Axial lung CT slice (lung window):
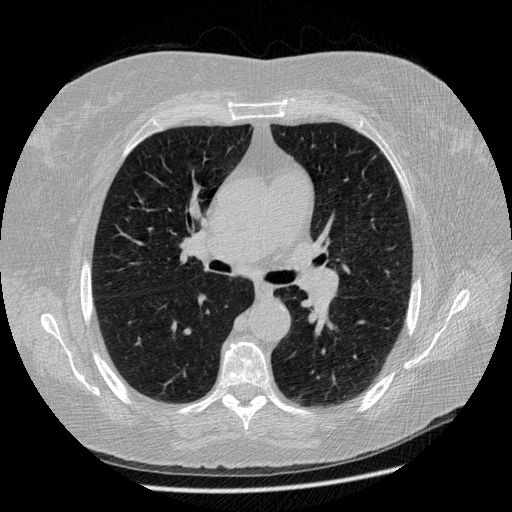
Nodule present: no